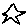
Label: star